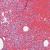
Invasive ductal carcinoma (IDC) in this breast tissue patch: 0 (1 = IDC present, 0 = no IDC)